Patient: sex M, age 68
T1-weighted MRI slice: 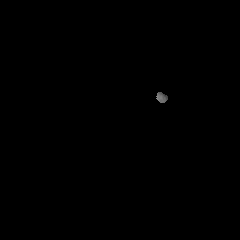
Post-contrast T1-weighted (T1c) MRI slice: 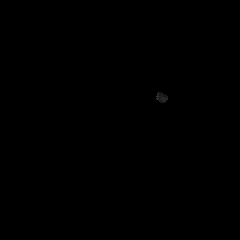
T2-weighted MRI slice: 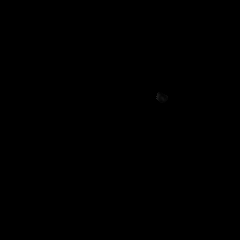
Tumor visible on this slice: no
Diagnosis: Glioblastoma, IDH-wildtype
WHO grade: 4